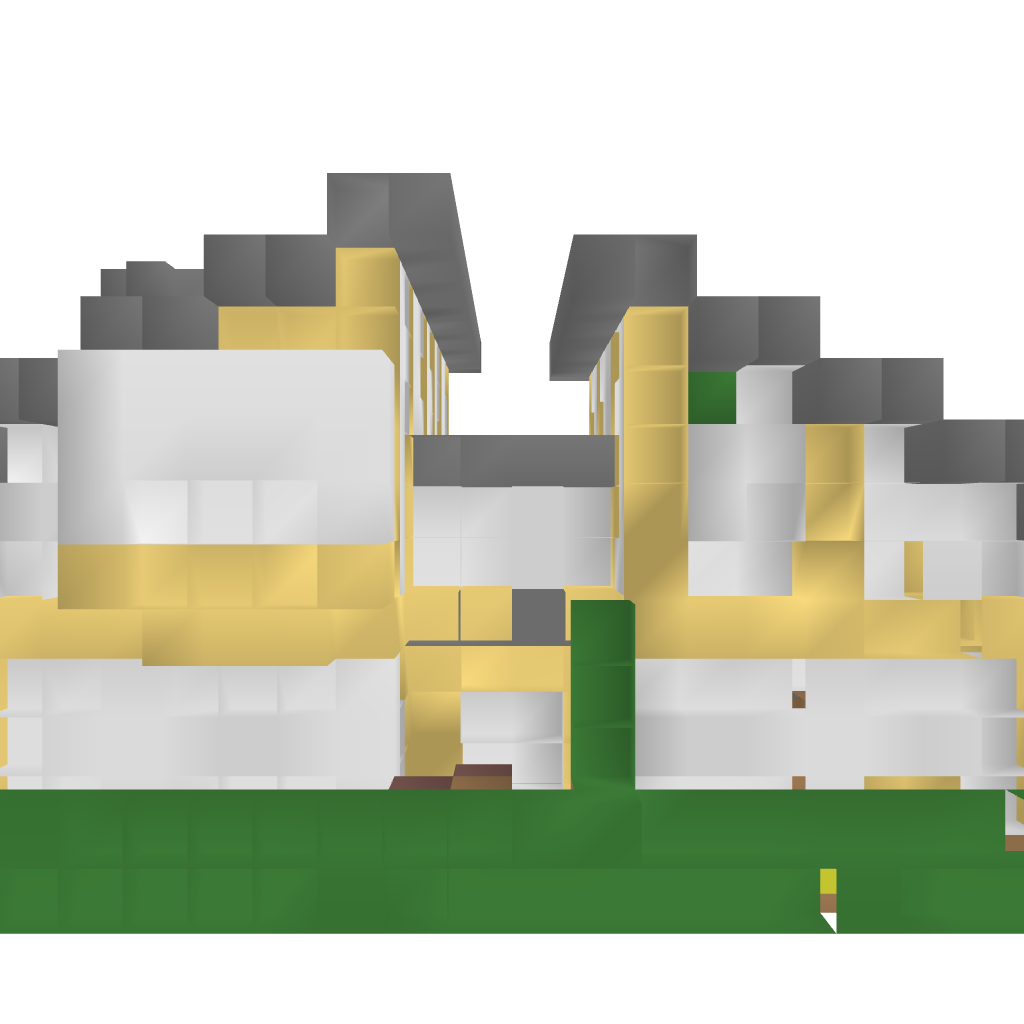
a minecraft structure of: Modern house whit a fireplace bad low quality